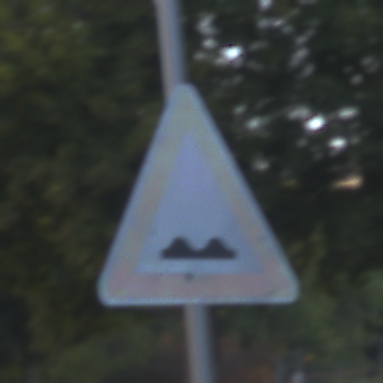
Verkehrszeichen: UnebeneFahrbahn
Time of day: SunriseSunset
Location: Outdoor (Urban)
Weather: Clear
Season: NotSpecified
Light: Natural